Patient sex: F
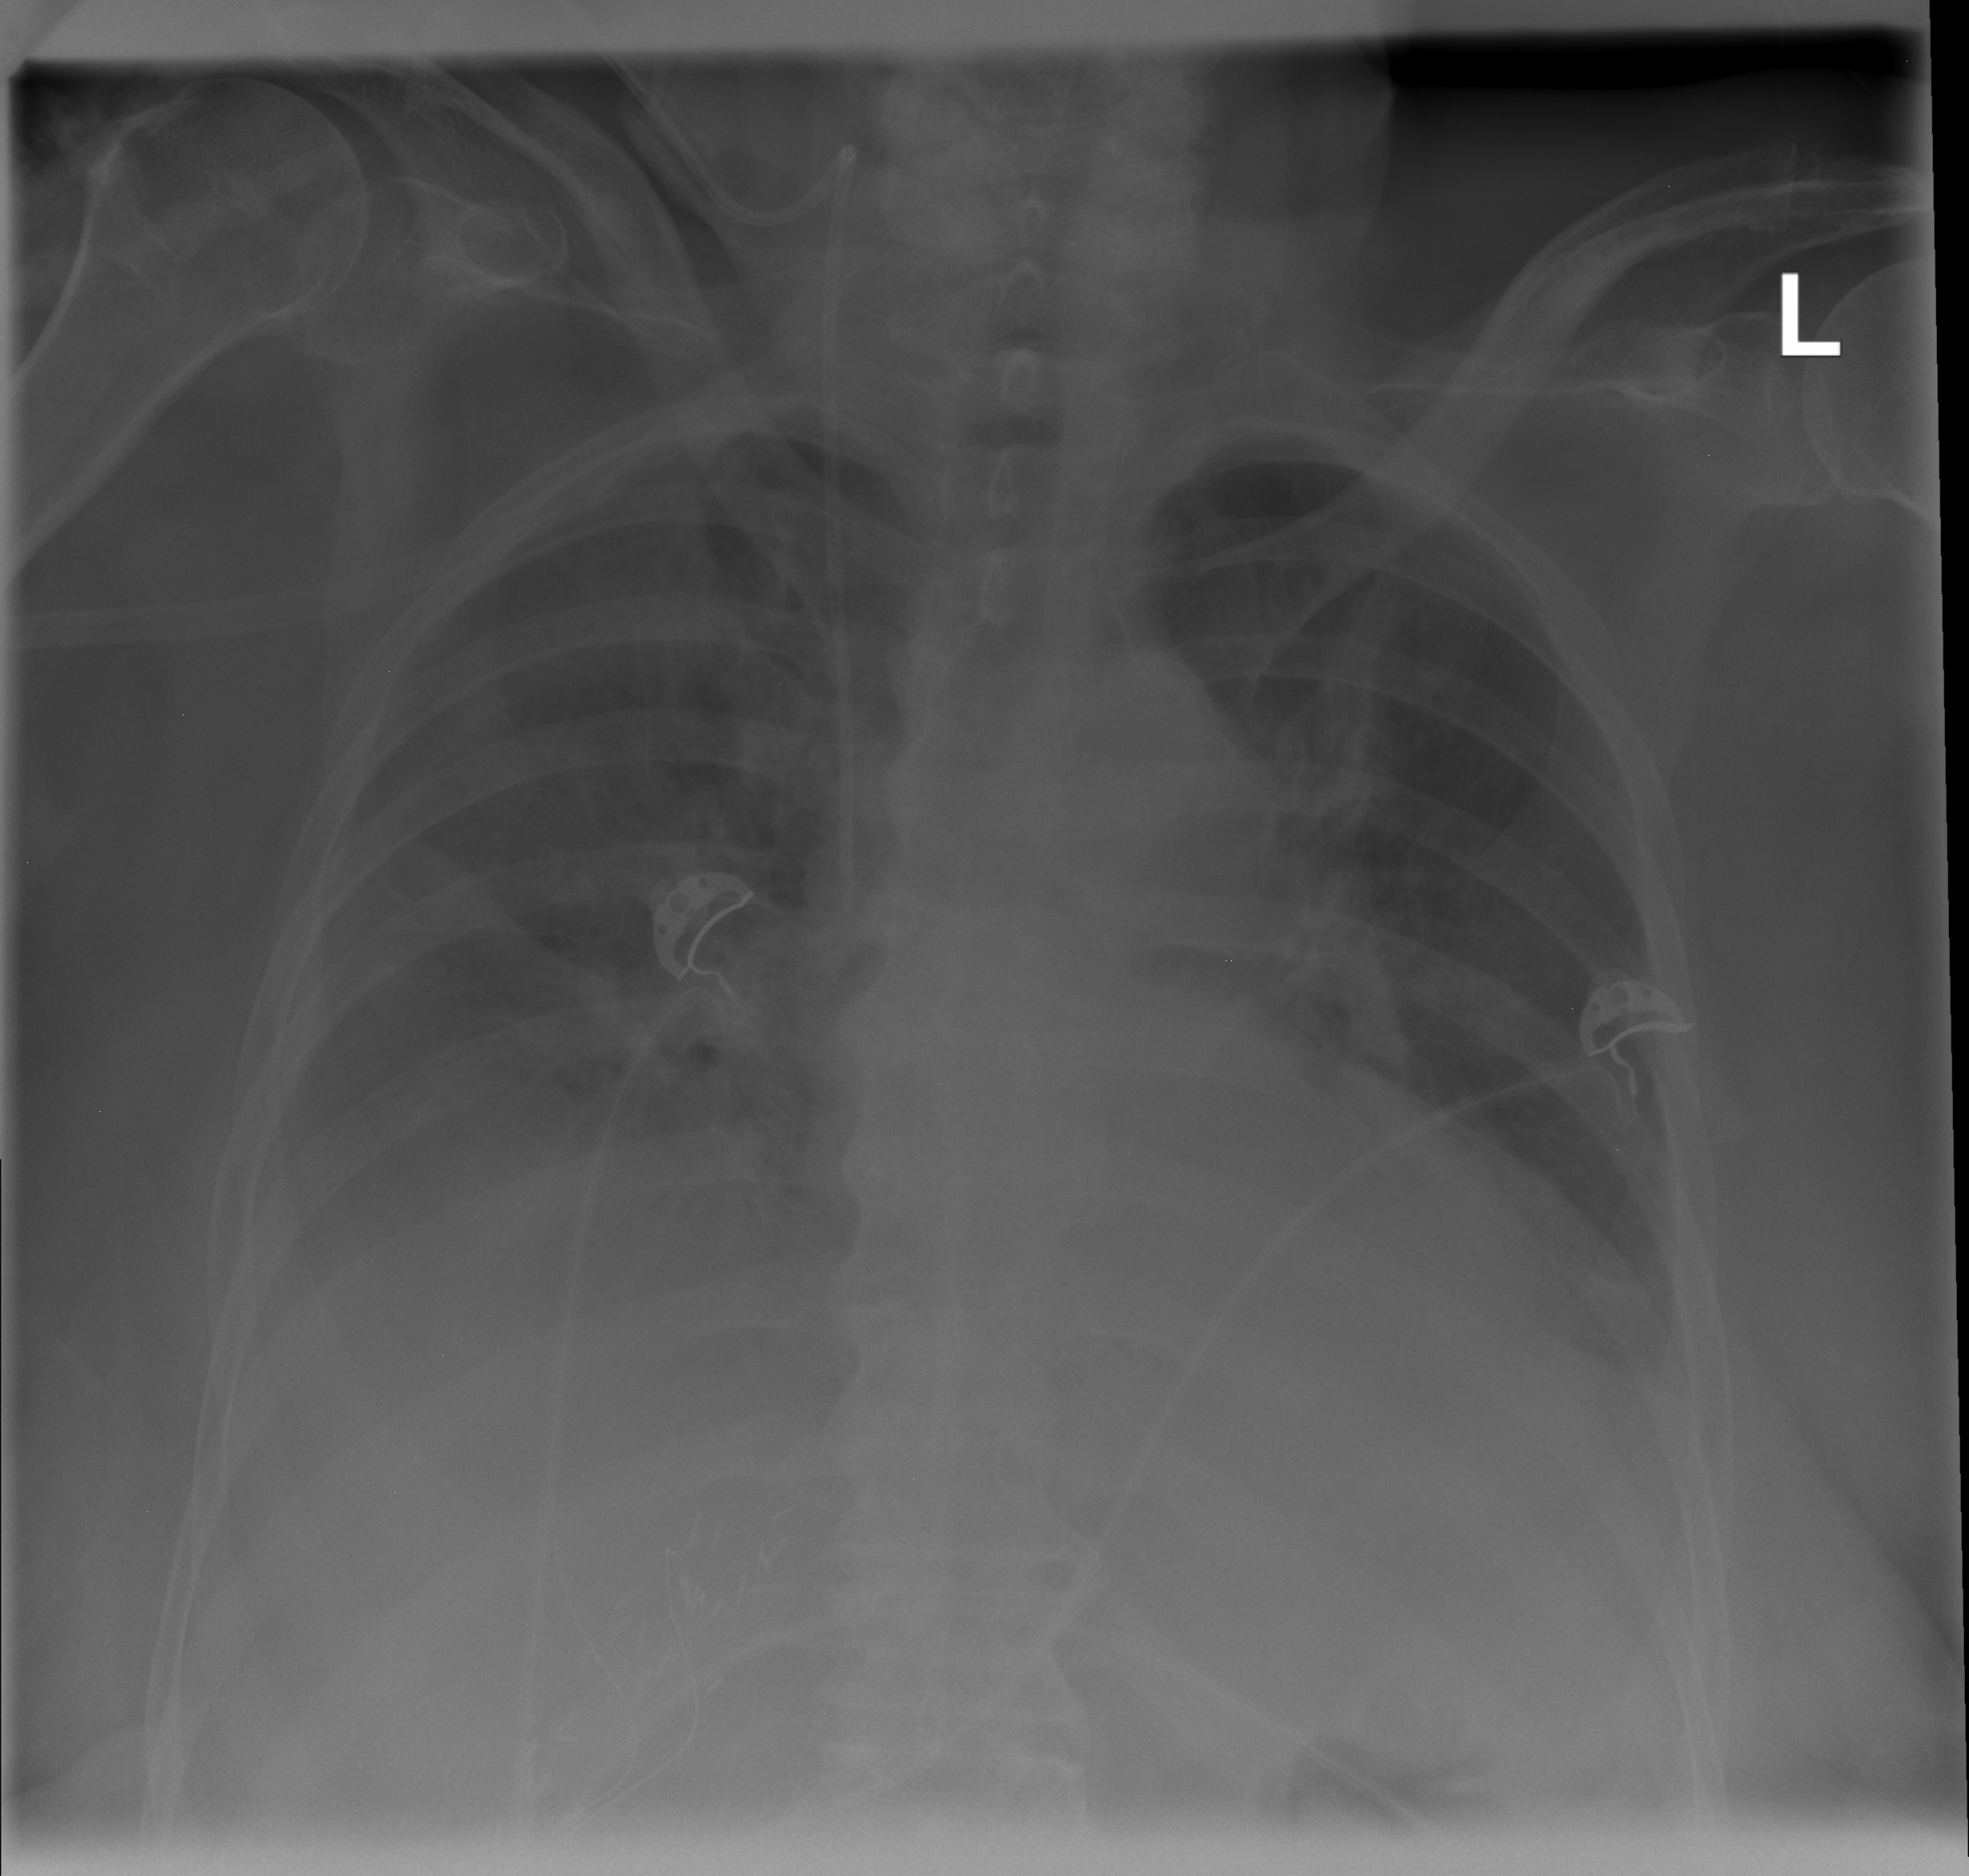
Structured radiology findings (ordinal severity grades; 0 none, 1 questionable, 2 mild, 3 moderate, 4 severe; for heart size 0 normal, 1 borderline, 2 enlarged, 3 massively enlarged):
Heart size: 0
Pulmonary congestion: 0
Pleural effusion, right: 3
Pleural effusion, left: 2
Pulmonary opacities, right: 0
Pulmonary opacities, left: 0
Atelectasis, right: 3
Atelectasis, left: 2